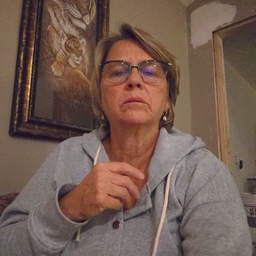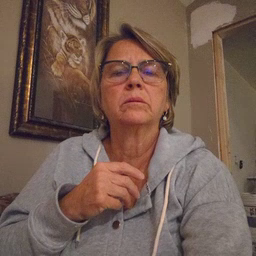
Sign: sad